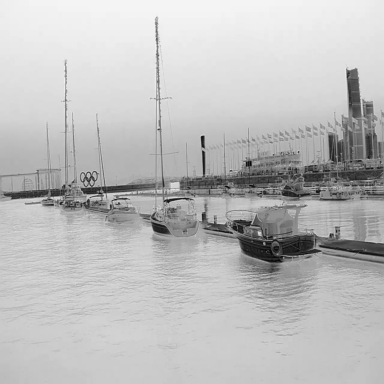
There are 12 objects shown in the infrared image, including three canoes, and nine sailboats.